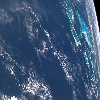
Label: water